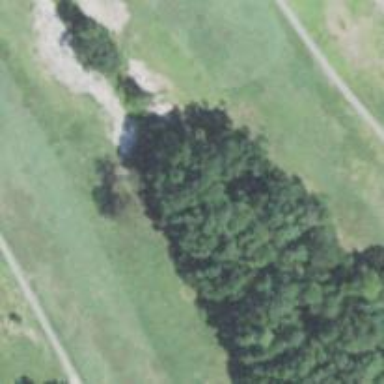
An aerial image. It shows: Area with grass used as rough in golf course.